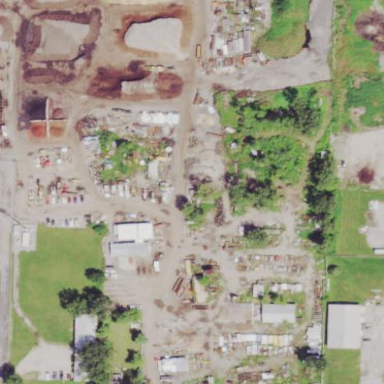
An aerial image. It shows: Industrial area designated as scrap yard.